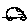
Label: car